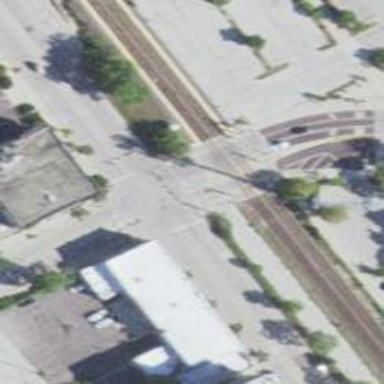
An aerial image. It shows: Footway with marked crossing lines.